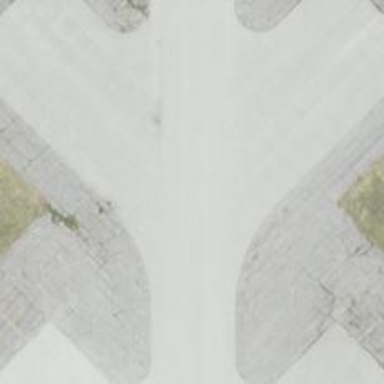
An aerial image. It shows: Image of taxiway at airport.